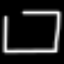
Label: square